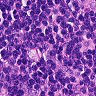
Metastatic tissue present: no